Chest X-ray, AP view. Patient: 53 years old, sex M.
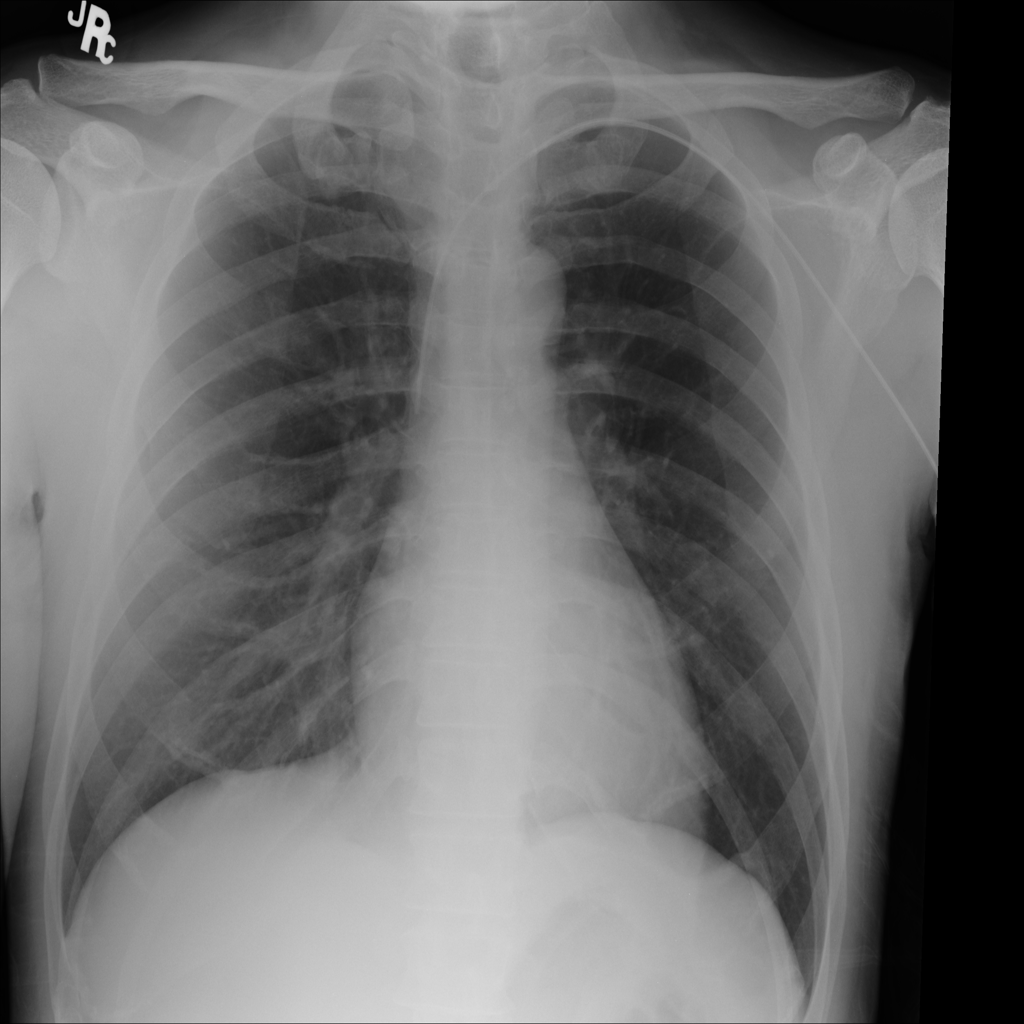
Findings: No Finding